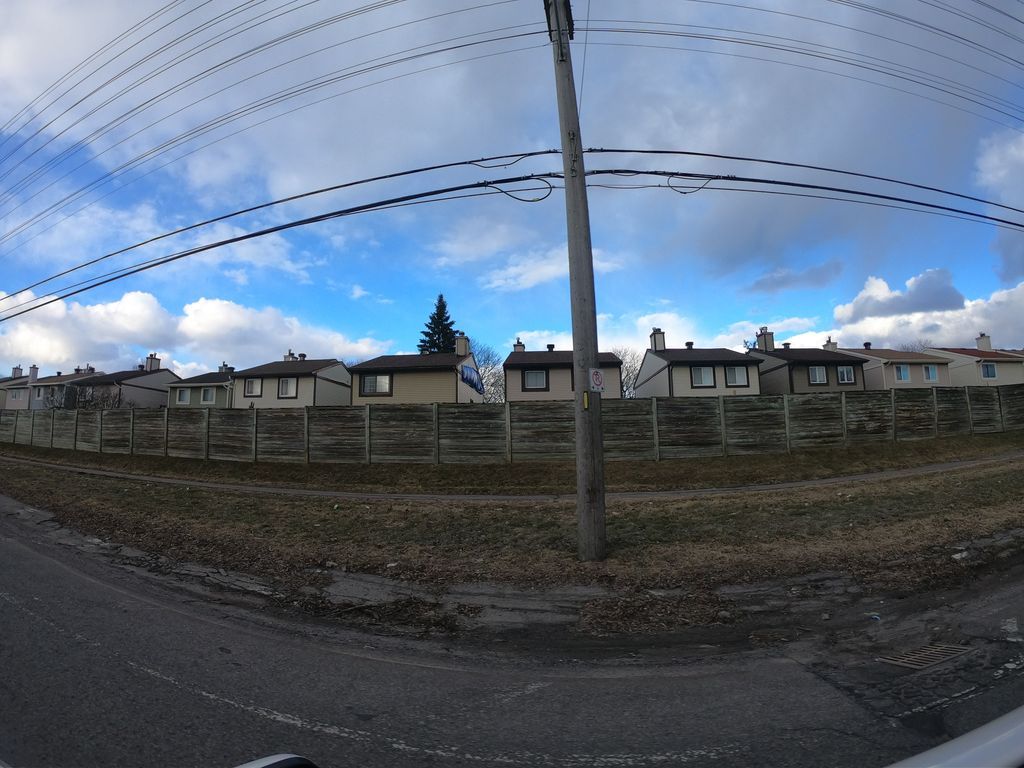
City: ottawa-gatineau